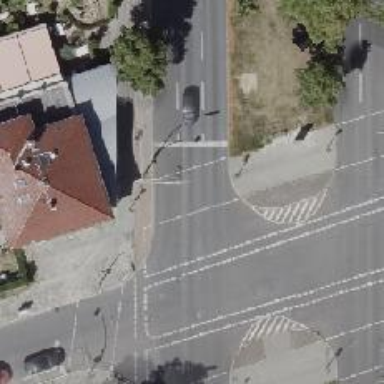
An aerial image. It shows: Road crossing with traffic signals.